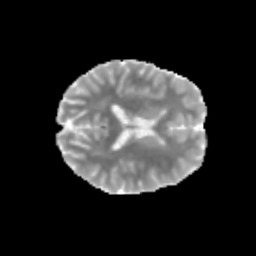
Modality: MD
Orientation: axial
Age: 12
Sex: female
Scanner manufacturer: siemens
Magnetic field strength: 3 T
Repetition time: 3.8 s
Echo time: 0.07 s